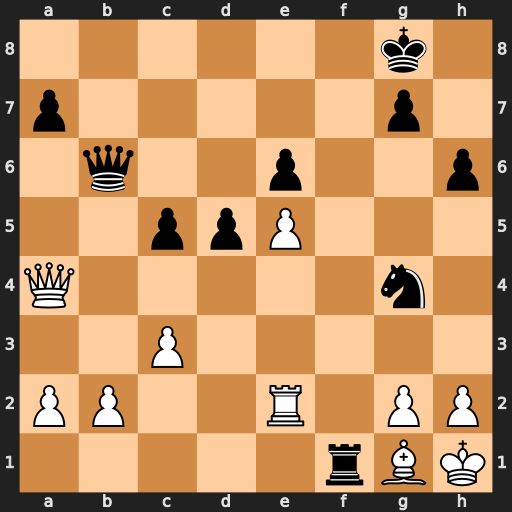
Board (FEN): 6k1/p5p1/1q2p2p/2ppP3/Q5n1/2P5/PP2R1PP/5rBK
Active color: w
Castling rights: -
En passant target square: -
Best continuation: Qxg4 c4 Qd4 Qxd4 cxd4